Question: i'm using that <URL> to detect blobs of a certain color.
On that guide, it check for orange's blob and it use this values:
'''
int orange[3] = {200, 250, 10};
'''
On the guide it says that this values represents the orange in HSV.
I don't know how they calculate this values but i try to check for blue value converting from rgb to hsv but it doesn't work. What i have to detect is this color:

Any ideas on how to determinate HSV values to detect colors? thanks!!
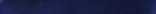
Answer: For 'blue', it can be used as HSV values : '[120,255,255]'
I calculated it from 'GIMP', an open-source image processing tool like Photoshop. Similarly you can use any tools to do so.
But remember in OpenCV,
But in GIMP, . So you have to apply scaling according to that.
A lot of interactive sites are available on googling. You can try that.
- <URL>
I just pasted the relation for you here: